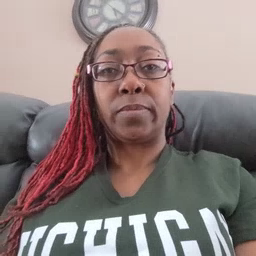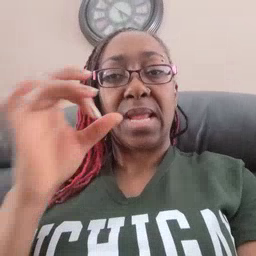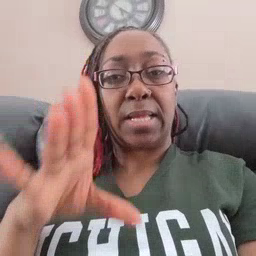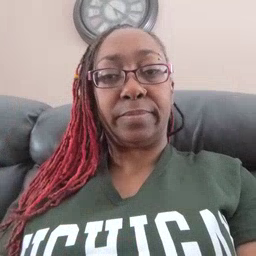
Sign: hate